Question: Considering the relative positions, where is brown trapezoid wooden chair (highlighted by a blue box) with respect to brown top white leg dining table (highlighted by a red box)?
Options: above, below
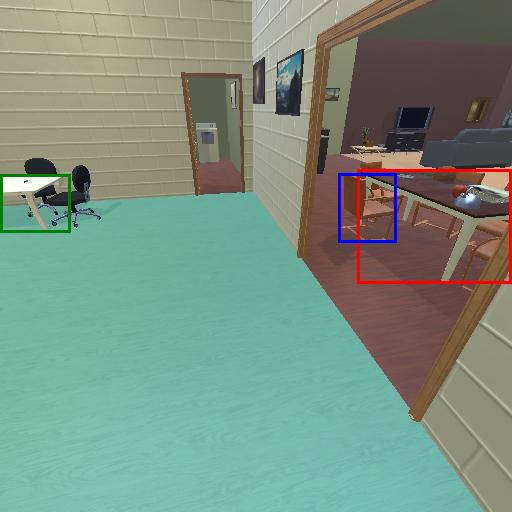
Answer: above